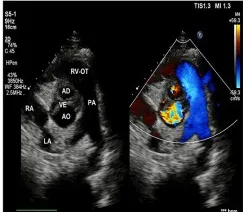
Pre-operative echocardiography. (B) Short-axis view of the great arteries shows that the bulge in the aortic root communicates with the aorta, with vegetations in the aortic valve.
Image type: radiology (ultrasound)